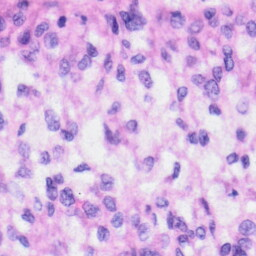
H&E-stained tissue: Liver